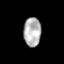
Tissue: skin
Cell type: Epithelial cells
Senescence score: 0.204
Nuclear area (px): 491
Mean DAPI intensity: 181.006